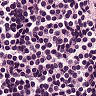
Metastatic tissue present: no